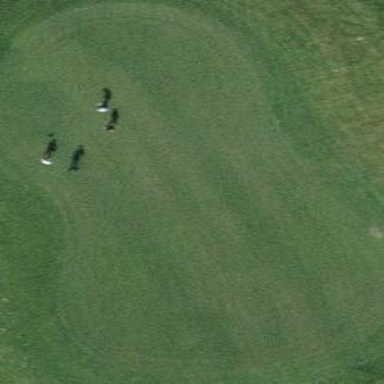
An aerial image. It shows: Golf green.